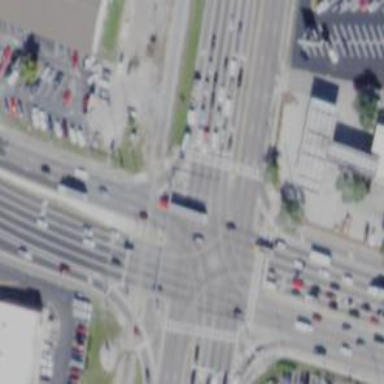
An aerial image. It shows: Marked crossing on footway.